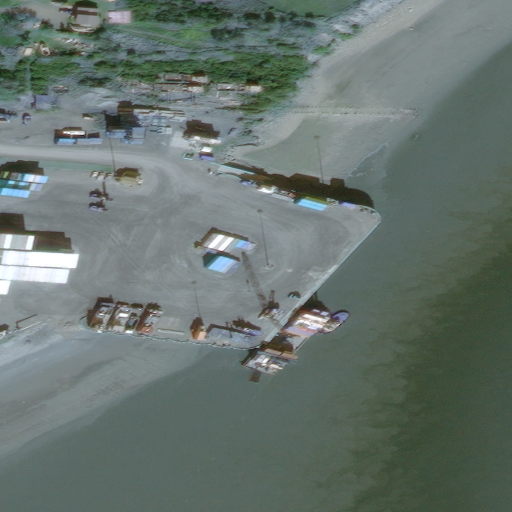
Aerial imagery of cape in Alaska named Coffee Point containing only unknown